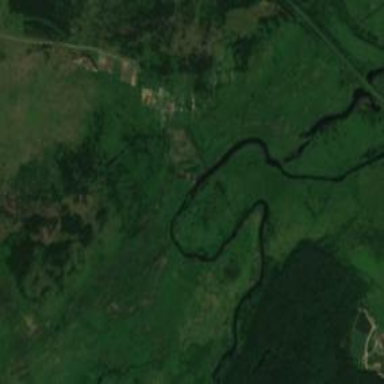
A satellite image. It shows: River flowing through the landscape.